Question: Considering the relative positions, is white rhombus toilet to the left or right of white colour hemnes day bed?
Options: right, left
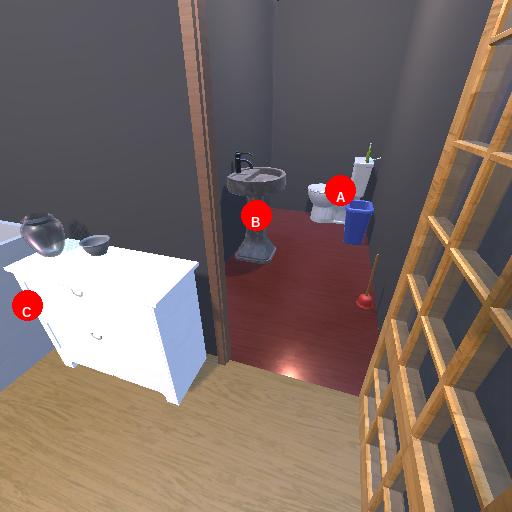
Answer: right